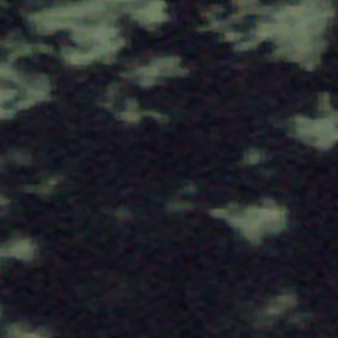
Label: other